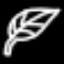
Label: leaf